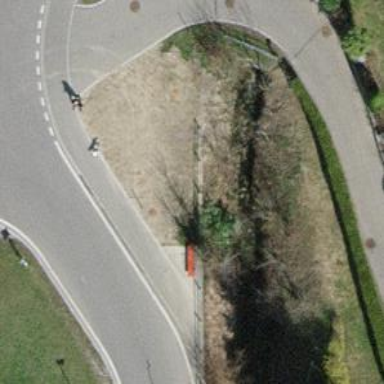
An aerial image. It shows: Brown bench in the vicinity.